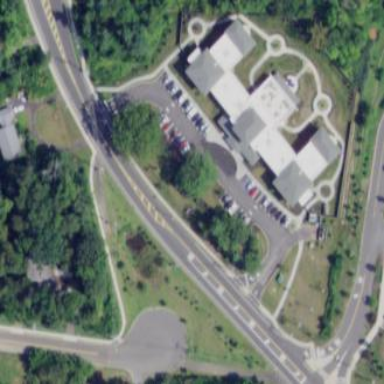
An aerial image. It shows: Nursing home building.